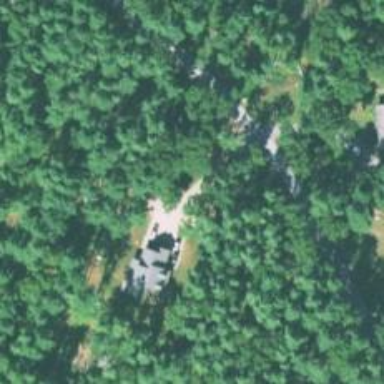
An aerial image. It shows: Driveway.